Question: This happens if cell.selectionStyle is different than UITableViewCellSelectionStyleNone.
'''
//FrameFiew
- (UITableViewCell *)tableView:(UITableView *)tableView cellForRowAtIndexPath:(NSIndexPath *)indexPath
{
...
imageView = [[FXImageView alloc] initWithFrame:CGRectMake(10, 10, 50.0f, 50.0f)];
imageView.contentMode = UIViewContentModeScaleAspectFit;
imageView.asynchronous = YES;
imageView.cornerRadius = 5.0f;
imageView.tag = indexPath.row;
//cell.selectionStyle = UITableViewCellSelectionStyleNone;
...
}
'''

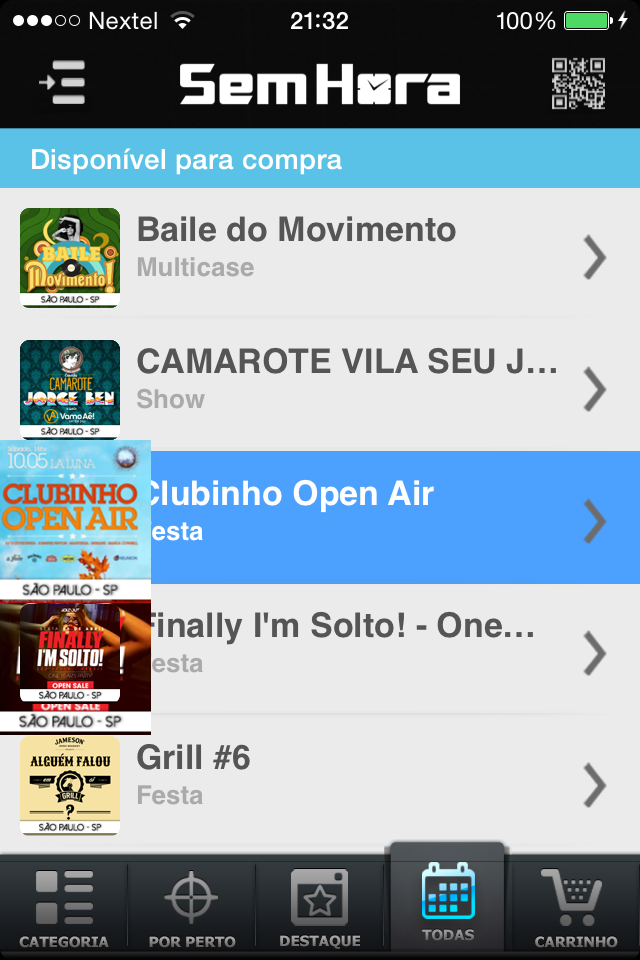
Answer: This was a bug on FXImageView framework, I just change to UIImageView and now it works.